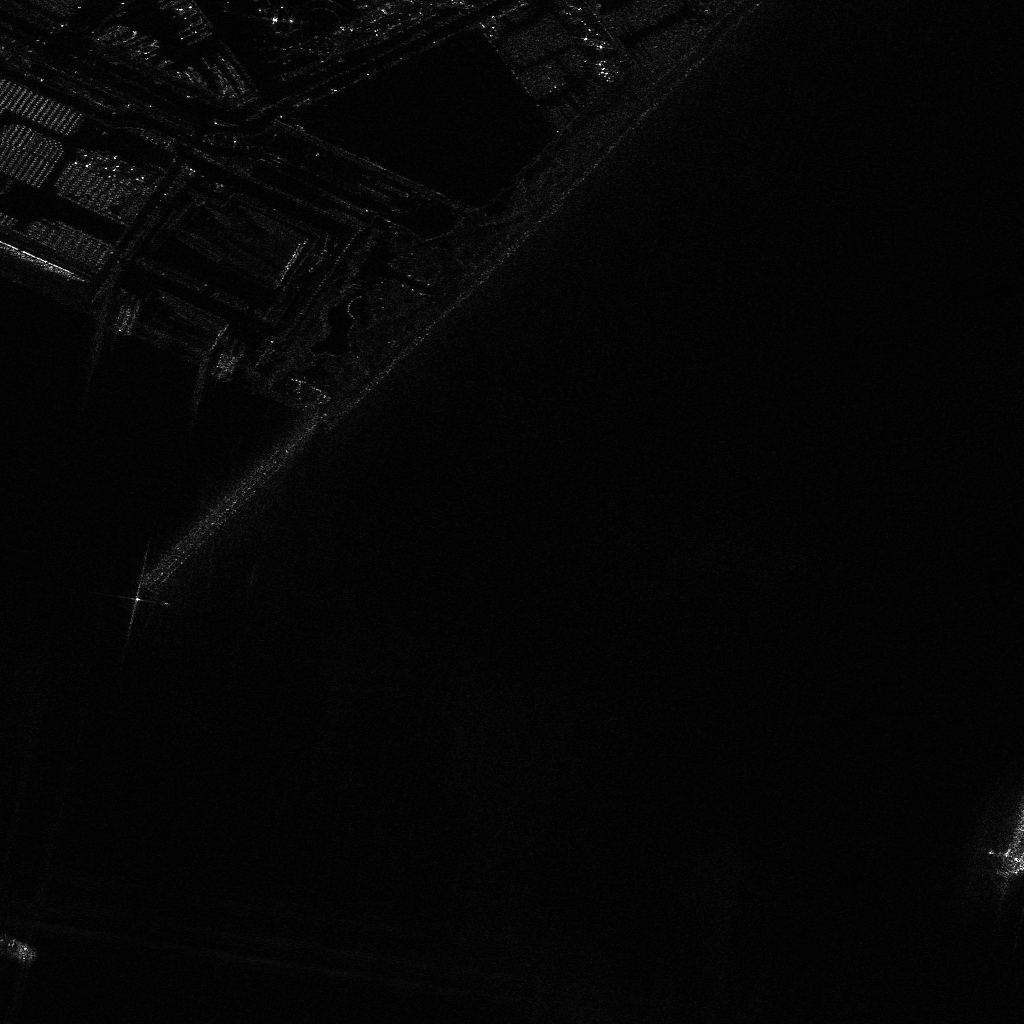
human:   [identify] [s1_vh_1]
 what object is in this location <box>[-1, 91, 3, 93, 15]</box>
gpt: <ref>1 medium container at the bottom left</ref>